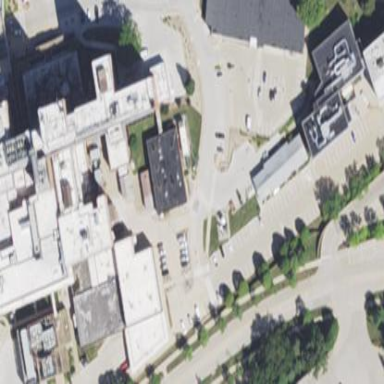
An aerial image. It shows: Healthcare facility identified as hospital.